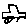
Label: car